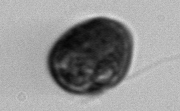
Label: Prorocentrum